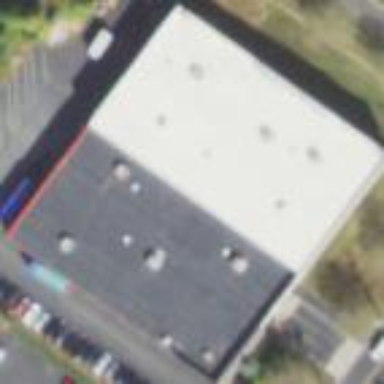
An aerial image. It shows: Warehouse.